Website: crate-barrel
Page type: account-selection
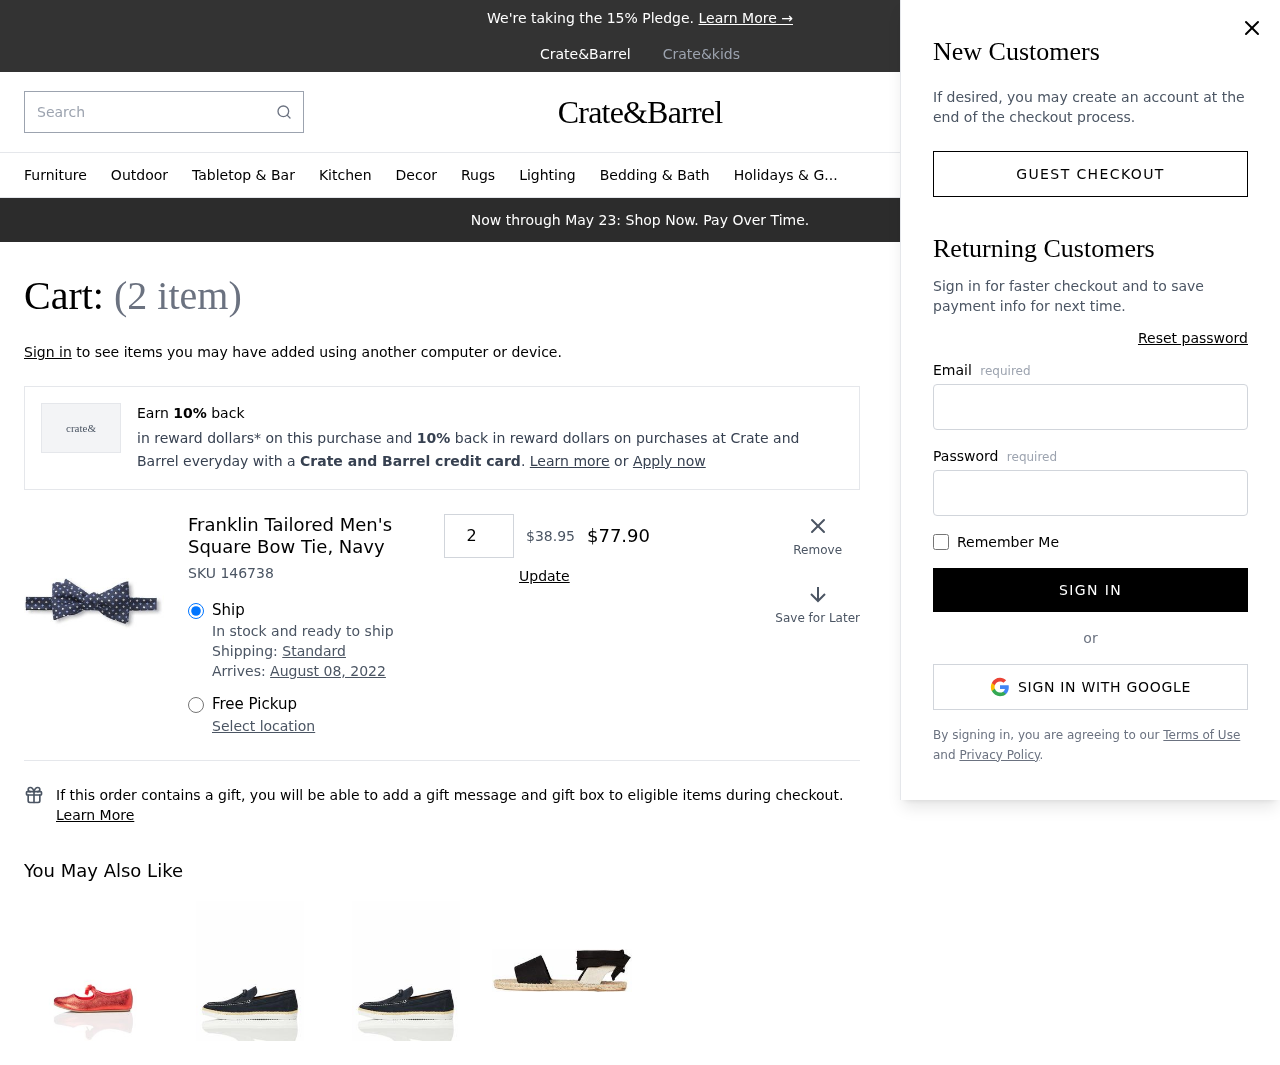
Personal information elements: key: PII_EMAIL
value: ctaylor@hotmail.com
Product elements: key: PRODUCT1_NAME
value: Franklin Tailored Men's Square Bow Tie, Navy
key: PRODUCT1_PRICE
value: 38.95
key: PRODUCT1_QUANTITY
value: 2
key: PRODUCT1_SKU
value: SKU 146738
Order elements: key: ORDER_NUM_ITEMS
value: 2
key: ORDER_DELIVERY_DATE
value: August 08, 2022
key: ORDER_SUBTOTAL
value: $77.90
Search elements: key: HEADER_SEARCH
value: Search